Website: walmart
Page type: delivery-shipping
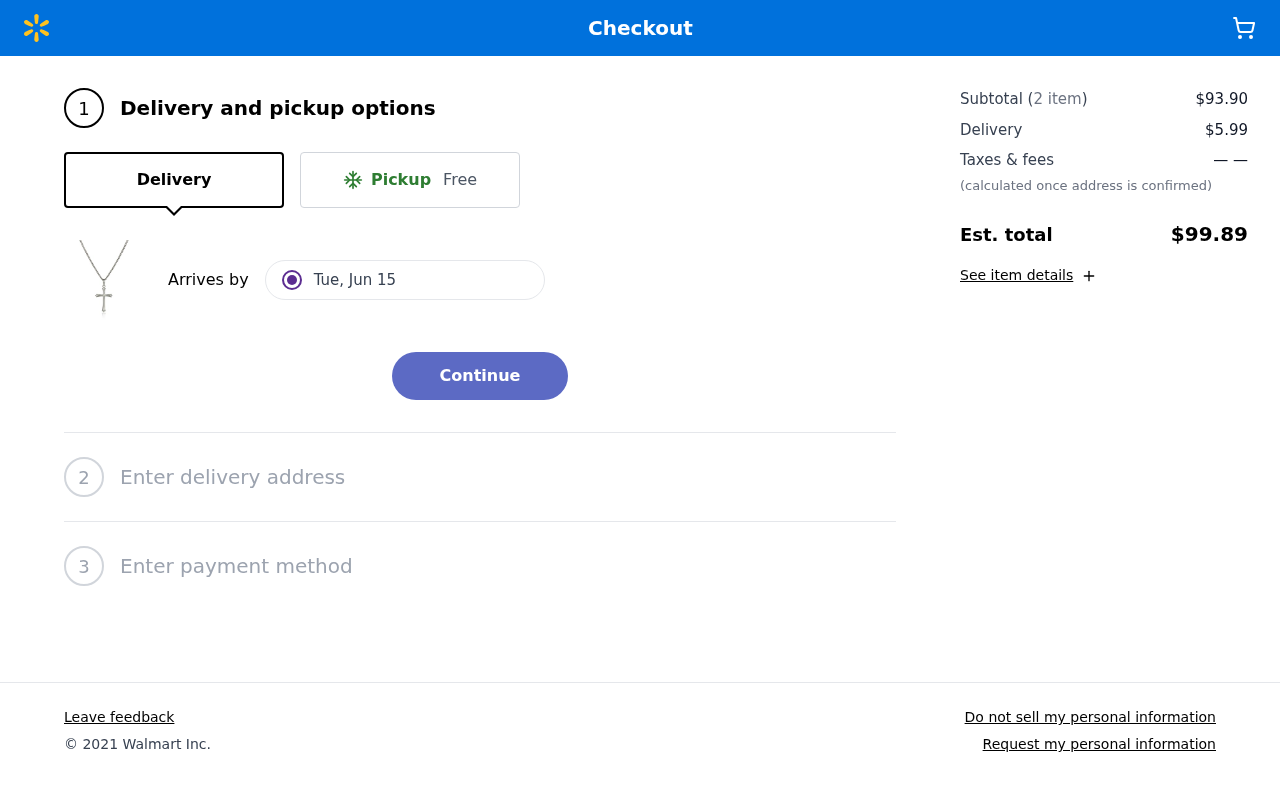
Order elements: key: ORDER_DELIVERY_DATE
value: Tue, Jun 15
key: ORDER_NUM_ITEMS
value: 2 item
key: ORDER_SUBTOTAL
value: $93.90
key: ORDER_SHIPPING_COST
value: $5.99
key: ORDER_TOTAL
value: $99.89